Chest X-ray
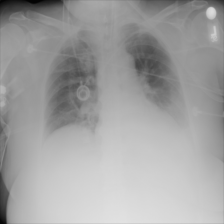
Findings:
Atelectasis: negative
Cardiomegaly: negative
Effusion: positive
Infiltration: negative
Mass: negative
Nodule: negative
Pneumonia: negative
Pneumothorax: negative
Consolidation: negative
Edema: negative
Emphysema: negative
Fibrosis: negative
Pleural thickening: negative
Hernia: negative